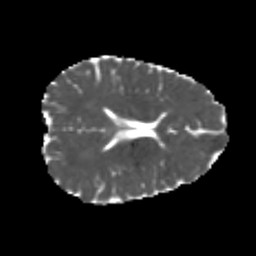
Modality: MD
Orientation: axial
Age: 20
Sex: male
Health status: healthy
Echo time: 0.074 s